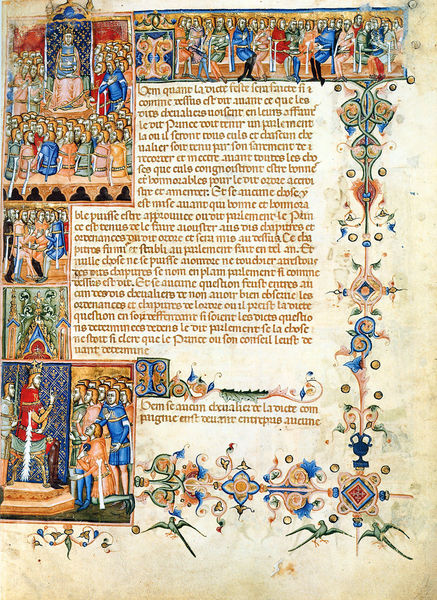
Titel: Die Statuten vom Orden des Heiligen Geistes des Ludwig von Tarent. Paris, Bibliothèque Nationale de France, MS. FR. 4274
Künstler: Christoforo Orimina
Institution: Paris, Bibliothèque Nationale
Schlagwörter: blau, grün, menschen, blumen, damen, männer, schmuck, zeichnung, rot, richter, vögel, krone, schrift, bank, könig, thron, floral, buch, seite, illustration, initiale, ritter, buchdruck, buchseite, girlanden, pergament, mittelalter, baldachin, heilige, szenen, zeichnungen, latein, buchmalerei, schift, gothic, bladachin, kreisd, ilustation